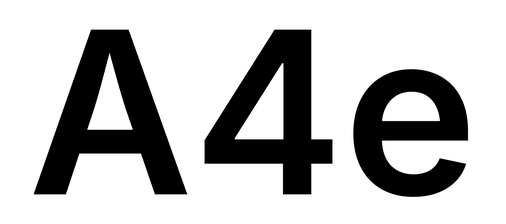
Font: Inter_SemiBold